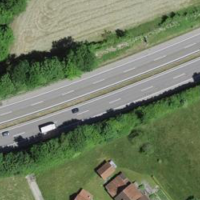
EUNIS habitat code: 57
Species observed at this site:
Lapsana communis